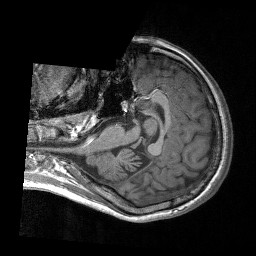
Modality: T1w
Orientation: axial